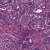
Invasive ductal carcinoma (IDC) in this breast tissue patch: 1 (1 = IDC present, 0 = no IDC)